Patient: sex F, age 86
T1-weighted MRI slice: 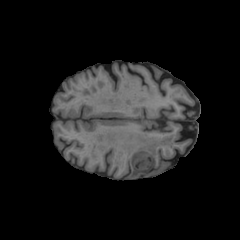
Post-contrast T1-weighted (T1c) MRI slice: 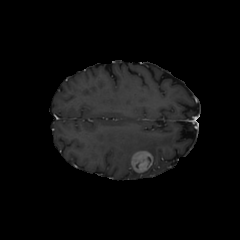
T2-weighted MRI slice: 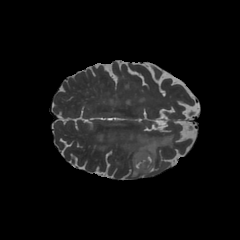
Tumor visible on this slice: yes
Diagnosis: Glioblastoma, IDH-wildtype
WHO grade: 4